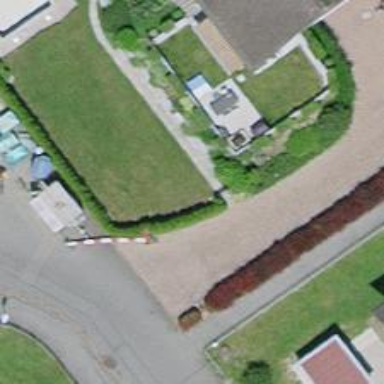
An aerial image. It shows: Hedge acting as barrier.